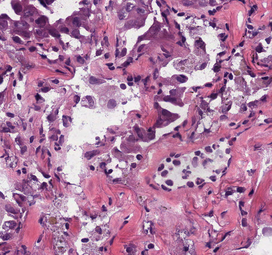
Tumor epithelial tissue: yes
Tumor-associated stroma tissue: yes
Normal tissue: no